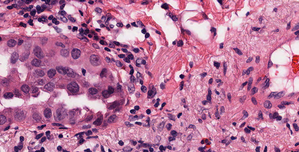
Tumor epithelial tissue: yes
Tumor-associated stroma tissue: yes
Normal tissue: no